Question:
In the above tree each node has a name and value. Each node can have 6 children at max. How to store it in MySQL database to perform the below operations efficiently?
1) 'grandValue(node)' - should give (sum of all of the descendants' values, including self)
Eg.,
- 'grandValue(C) = 300'- 'grandValue(I) = 950'- 'grandValue(A) = 3100'
2) 'children(node)' - should give the list of all children (immediate descendants only)
Eg.,
- 'children(C) = null'- 'children(I) = L,M,N'- 'children(A) = B,C,D,E'
3) 'family(node)' - should give the list of descendants
- 'family(C) = null'- 'family(I) = L,M,N'- 'family(A) = B,C,D,E,F,G,H,I,J,K,L,M,N'
4) 'parent(node)' - should give the parent of the node
- 'parent(C) = A'- 'parent(I) = D'- 'parent(A) = null'
5) 'insert(parent, node, value)' - should insert node as a child of parent
- 'insert(C, X, 500)'
I am thinking of using recursive methods to do these manipulations as we do with binary trees. But I am not sure if that's the optimal way to do it. The tree may hold 10 to 30 million nodes and maybe skewed. So dumping the data into memory stack is my area of concern.
Please help.
> NOTE: I am using PHP, MySQL, Laravel, on VPS Machine.UPDATE:
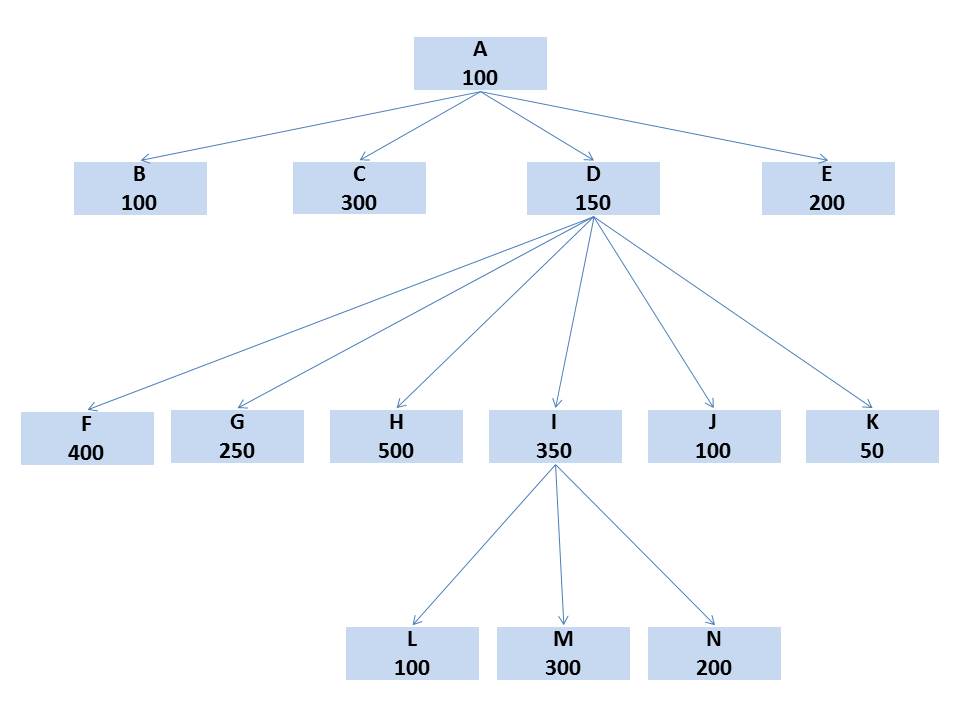
Answer: You could store the data in a table using nested sets.
<URL>
I worry that your millions of nodes may make life difficult if you intend to constantly add new items. Perhaps that concern could be mitigated by using rational numbers instead of integers as the left and right values. Add a column for depth to speed up your desire to ask for descendants. I wrote some SQL to create the table and the stored procedures you asked for. I did it in SQL Server do the syntax might be slightly different but it's all standard SQL statements being executed. Also I just manually decided the upper and lower bounds for each Node. Obviously you'd have to deal with writing the code to get these nodes inserted (and maintained) in your database.
'''
CREATE TABLE Tree(
Node nvarchar(10) NOT NULL,
Value int NOT NULL,
L int NOT NULL,
R int NOT NULL,
Depth int NOT NULL,
);
INSERT INTO Tree (Node, Value, L, R, Depth) VALUES ('A', 100, 1, 28, 0);
INSERT INTO Tree (Node, Value, L, R, Depth) VALUES ('B', 100, 2, 3, 1);
INSERT INTO Tree (Node, Value, L, R, Depth) VALUES ('C', 300, 4, 5, 1);
INSERT INTO Tree (Node, Value, L, R, Depth) VALUES ('D', 150, 6, 25, 1);
INSERT INTO Tree (Node, Value, L, R, Depth) VALUES ('E', 200, 26, 27, 1);
INSERT INTO Tree (Node, Value, L, R, Depth) VALUES ('F', 400, 7, 8, 2);
INSERT INTO Tree (Node, Value, L, R, Depth) VALUES ('G', 250, 9, 10, 2);
INSERT INTO Tree (Node, Value, L, R, Depth) VALUES ('H', 500, 11, 12, 2);
INSERT INTO Tree (Node, Value, L, R, Depth) VALUES ('I', 350, 13, 21, 2);
INSERT INTO Tree (Node, Value, L, R, Depth) VALUES ('J', 100, 21, 22, 2);
INSERT INTO Tree (Node, Value, L, R, Depth) VALUES ('K', 50, 23, 24, 2);
INSERT INTO Tree (Node, Value, L, R, Depth) VALUES ('L', 100, 14, 15, 3);
INSERT INTO Tree (Node, Value, L, R, Depth) VALUES ('M', 300, 16, 17, 3);
INSERT INTO Tree (Node, Value, L, R, Depth) VALUES ('N', 200, 18, 19, 3);
CREATE PROCEDURE grandValue
@Node NVARCHAR(10)
AS
BEGIN
SET NOCOUNT ON;
DECLARE @lbound INT;
DECLARE @ubound INT;
SELECT @lbound = L, @ubound = R FROM Tree WHERE Node = @Node
SELECT SUM(Value) AS Total FROM TREE WHERE L >= @lbound AND R <= @ubound
RETURN
END;
EXECUTE grandValue 'C';
EXECUTE grandValue 'I';
EXECUTE grandValue 'A';
CREATE PROCEDURE children
@Node NVARCHAR(10)
AS
BEGIN
SET NOCOUNT ON;
DECLARE @lbound INT;
DECLARE @ubound INT;
DECLARE @depth INT;
SELECT @lbound = L, @ubound = R, @depth=Depth FROM Tree WHERE Node = @Node
SELECT Node FROM TREE WHERE L > @lbound AND R < @ubound AND Depth = (@depth + 1)
RETURN
END;
EXECUTE children 'C';
EXECUTE children 'I';
EXECUTE children 'A';
CREATE PROCEDURE family
@Node NVARCHAR(10)
AS
BEGIN
SET NOCOUNT ON;
DECLARE @lbound INT;
DECLARE @ubound INT;
SELECT @lbound = L, @ubound = R FROM Tree WHERE Node = @Node
SELECT Node FROM TREE WHERE L > @lbound AND R < @ubound
RETURN
END;
EXECUTE family 'C';
EXECUTE family 'I';
EXECUTE family 'A';
CREATE PROCEDURE parent
@Node NVARCHAR(10)
AS
BEGIN
SET NOCOUNT ON;
DECLARE @lbound INT;
DECLARE @ubound INT;
DECLARE @depth INT;
SELECT @lbound = L, @ubound = R, @depth = Depth FROM Tree WHERE Node = @Node
SELECT Node FROM TREE WHERE L < @lbound AND R > @ubound AND Depth = (@depth - 1)
RETURN
END;
EXECUTE parent 'C';
EXECUTE parent 'I';
EXECUTE parent 'A';
CREATE PROCEDURE ancestor
@Node NVARCHAR(10)
AS
BEGIN
SET NOCOUNT ON;
DECLARE @lbound INT;
DECLARE @ubound INT;
SELECT @lbound = L, @ubound = R FROM Tree WHERE Node = @Node
SELECT Node FROM TREE WHERE L < @lbound AND R > @ubound
RETURN
END;
EXECUTE ancestor 'C';
EXECUTE ancestor 'I';
EXECUTE ancestor 'A';
'''
For creating the nested sets in the table in the first place you can run some code to generate the inserts or start with the first node and then successively add each additional node - although since each add potentially modifies many of the nodes in the set there can be a lot of thrashing of the database as you build this.
Here's a stored procedure for adding a node as a child of another node:
'''
CREATE PROCEDURE insertNode
@ParentNode NVARCHAR(10), @NewNodeName NVARCHAR(10), @NewNodeValue INT
AS
BEGIN
SET NOCOUNT ON;
DECLARE @ubound INT;
DECLARE @depth INT;
SELECT @ubound = R, @depth = Depth FROM Tree WHERE Node = @ParentNode
UPDATE Tree SET L = L + 2 WHERE L >= @ubound
UPDATE Tree SET R = R + 2 WHERE R >= @ubound
INSERT INTO Tree (Node, Value, L, R, Depth) VALUES (@NewNodeName, @NewNodeValue, @ubound, @ubound + 1, @depth + 1);
RETURN
END;
'''
I got this from <URL> who also shows a nice graph walking algorithm for creating the initial L and R values. You'd have to enhance this to keep track of the depth as well but that's be easy.